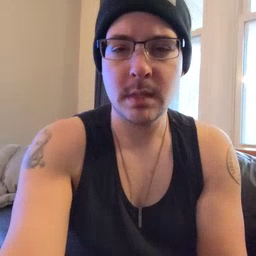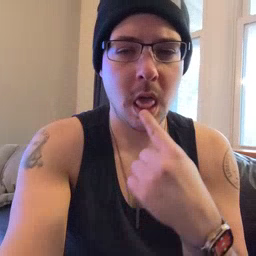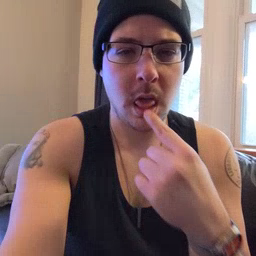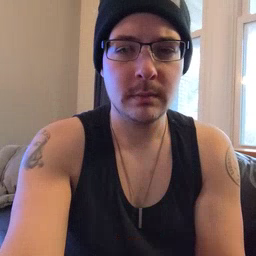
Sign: tongue